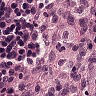
Metastatic tissue present: no